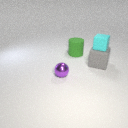
small purple metal sphere in front of large gray rubber cube